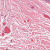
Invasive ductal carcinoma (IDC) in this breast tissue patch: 0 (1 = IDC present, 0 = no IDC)